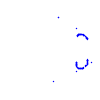
Particle: proton